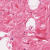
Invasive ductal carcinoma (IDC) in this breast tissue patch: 0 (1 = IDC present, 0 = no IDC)